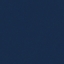
Label: SeaLake